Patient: sex M, age 60
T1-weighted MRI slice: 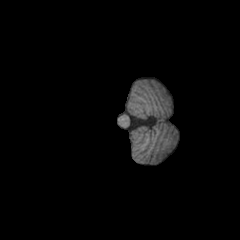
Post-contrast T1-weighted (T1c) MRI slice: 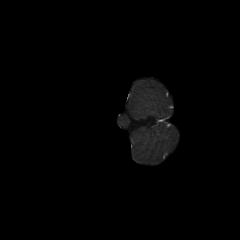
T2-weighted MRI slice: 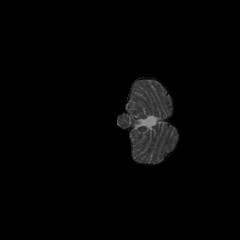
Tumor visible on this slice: no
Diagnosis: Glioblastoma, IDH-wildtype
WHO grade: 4